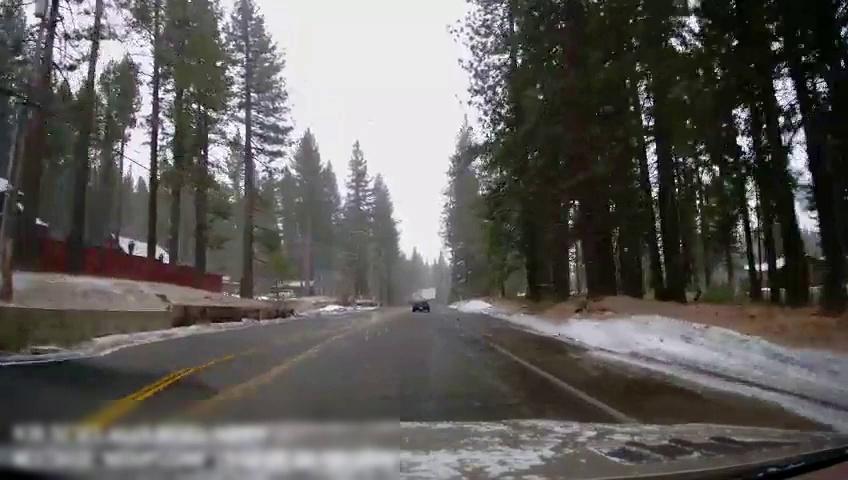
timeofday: Day
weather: Snowy
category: Drivable Space
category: Vehicles | Car
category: Lanes | Opposite Lane
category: Lanes | Opposite Lane
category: Lanes | Opposite Lane
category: Lanes | Opposite Lane
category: Lanes | Current Lane